Question: I found out that sometimes, the text on my tooltip is not fully displayed. Here's an example for such text:
> WWWWW WWWW, WW WWWWWWWWWWWWWWWWWW WWWWWWWWWWWWW WWWWWWWWW
Screenshot:

My tooltip creation code (WTL):
'''
CToolTipCtrl tooltip;
TOOLINFO toolInfo;
tooltip.Create(window, NULL, NULL, TTS_NOFADE);
toolInfo = CToolInfo(TTF_IDISHWND | TTF_TRACK | TTF_ABSOLUTE,
tooltip, 0, NULL, L"WWW...");
tooltip.AddTool(&toolInfo);
tooltip.SendMessage(TTM_SETTITLE, (WPARAM)hIcon, (LPARAM)L"Title");
'''
Is it a known issue? Any help is appreciated. Thanks!
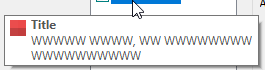
Answer: Looks like calling 'tooltip.SetMaxTipWidth(MAXINT);' fixes it.
Non-WTL version: 'SendMessage(..., TTM_SETMAXTIPWIDTH, 0, MAXINT);'